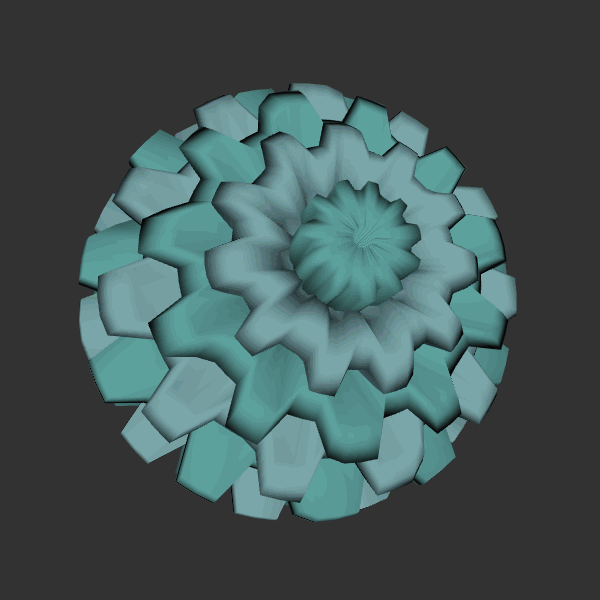
Background: dark